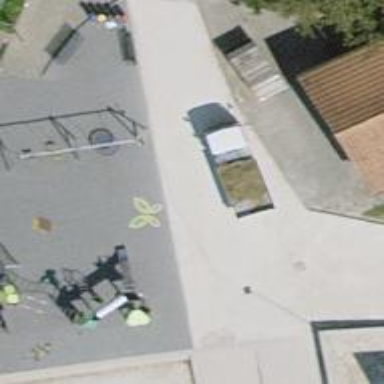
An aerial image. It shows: Playground area for leisure land.